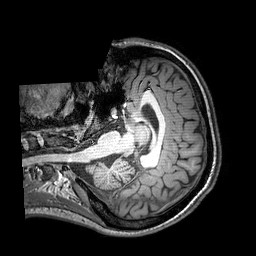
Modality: T1w
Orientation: axial
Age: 24
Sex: female
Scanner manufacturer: philips
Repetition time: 0.008983 s
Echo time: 0.0046 s